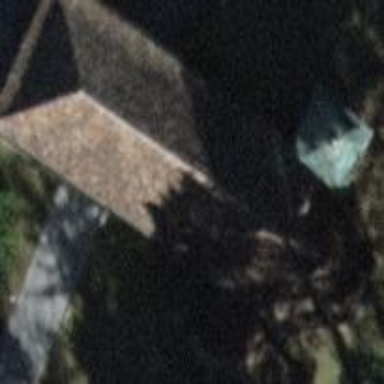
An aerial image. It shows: Chapel building.